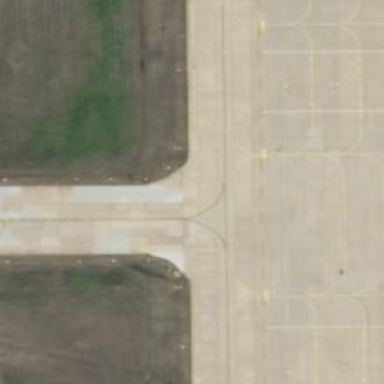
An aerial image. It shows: Image of taxiway at airport.